Interaction volume radius: 5 \u00c5
Interaction volume height: 10 \u00c5
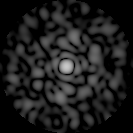
Disorder parameter: 0.8147